Field crop: maize
Growth stage: 2
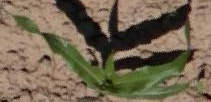
Species: maize